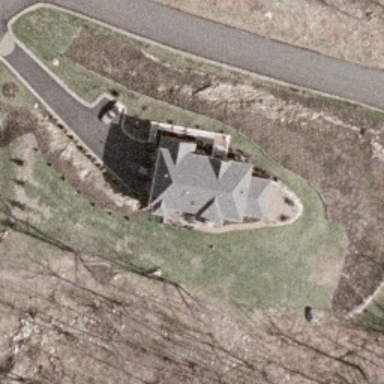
A villa with grey roofs is surrounded by lawn in the sparse residential area .